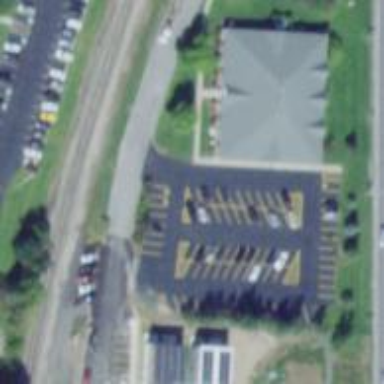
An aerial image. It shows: Parking space.